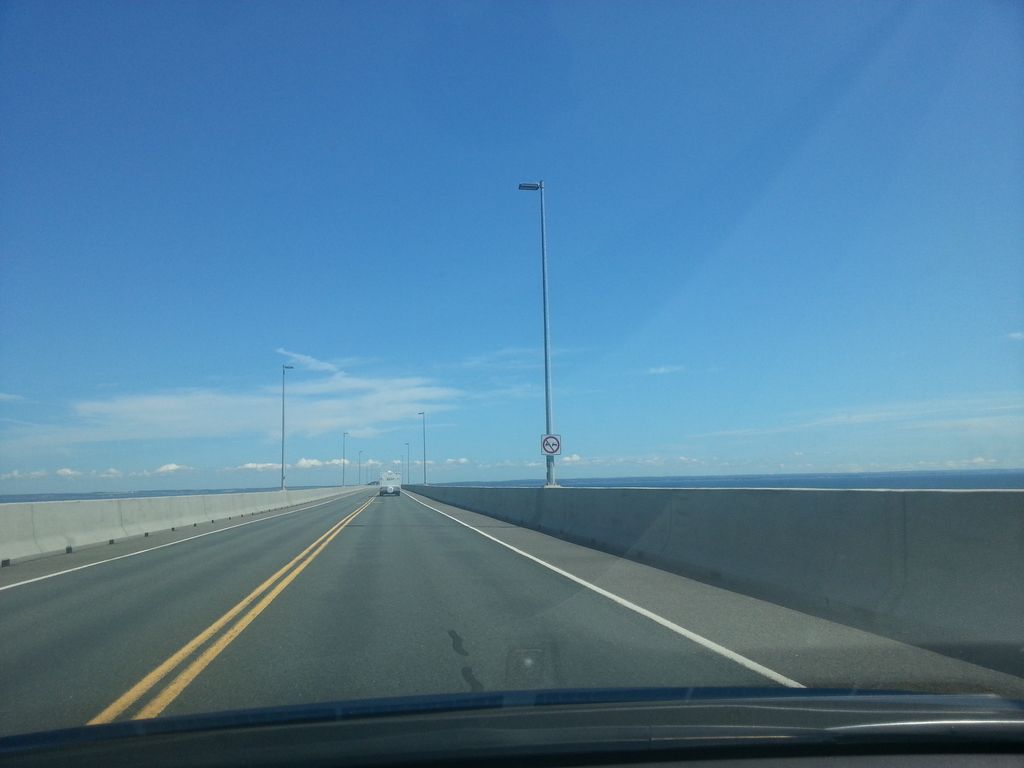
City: charlottetown